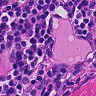
Metastatic tissue present: no